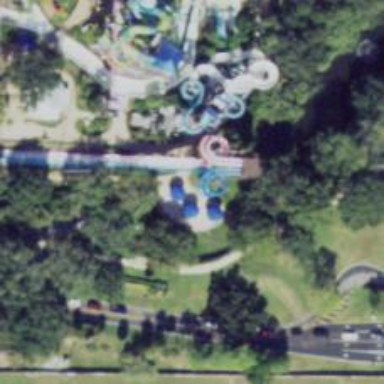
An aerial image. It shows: Water slide attraction.